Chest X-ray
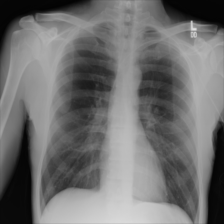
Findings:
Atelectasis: negative
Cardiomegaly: negative
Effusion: negative
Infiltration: negative
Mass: negative
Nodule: negative
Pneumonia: negative
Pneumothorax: negative
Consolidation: negative
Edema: negative
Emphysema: negative
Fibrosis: negative
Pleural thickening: negative
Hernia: negative